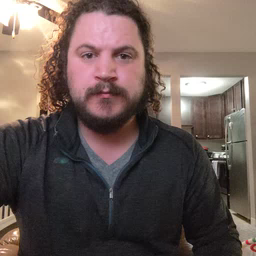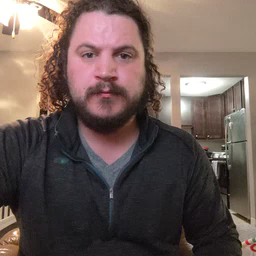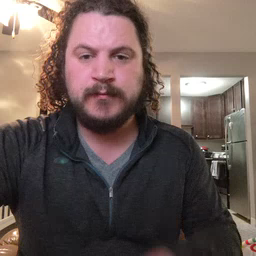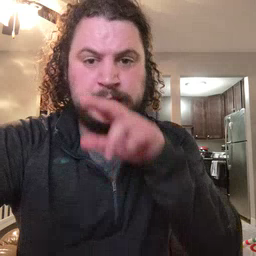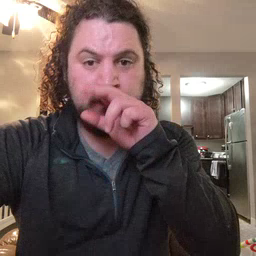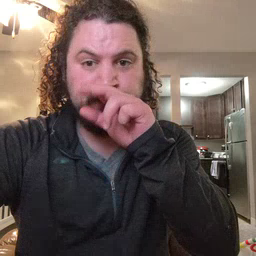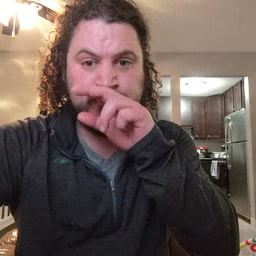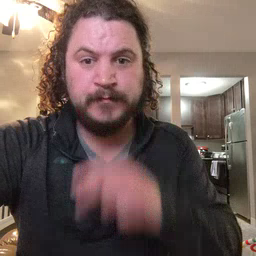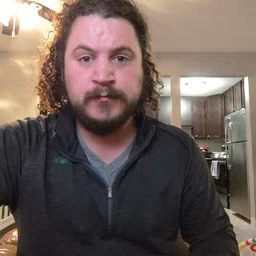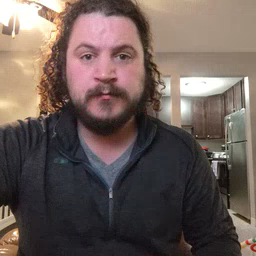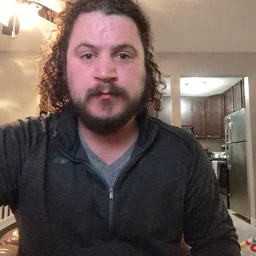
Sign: duck